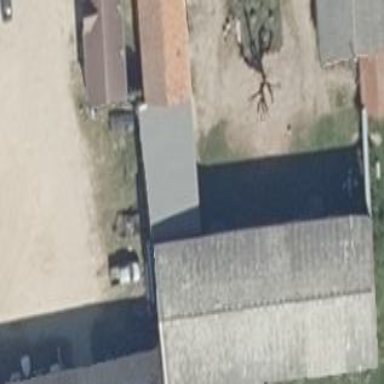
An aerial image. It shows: Shed building.